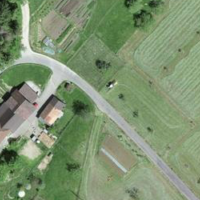
EUNIS habitat code: 24
Species observed at this site:
Certhia brachydactyla
Corvus corone
Turdus philomelos
Troglodytes troglodytes
Dendrocopos major
Picus canus
Turdus viscivorus
Fringilla coelebs
Buteo buteo
Sylvia atricapilla
Carduelis carduelis
Columba palumbus
Turdus merula
Phylloscopus collybita
Poecile palustris
Dendrocoptes medius
Parus major
Erithacus rubecula
Hirundo rustica
Dryocopus martius
Certhia familiaris
Sitta europaea
Garrulus glandarius
Phoenicurus ochruros
Picus viridis
Corvus corax